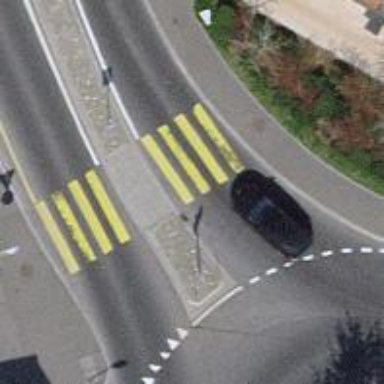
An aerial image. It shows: Marked footway crossing with island in the middle.